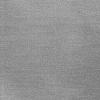
Atmospheric dust classification: dusty